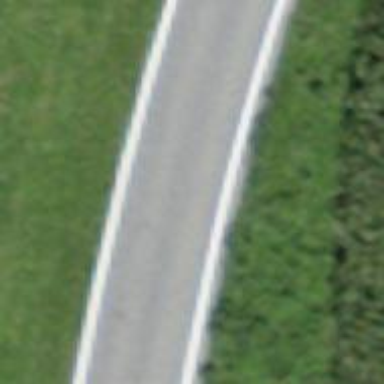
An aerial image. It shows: Tertiary road with asphalt surface.